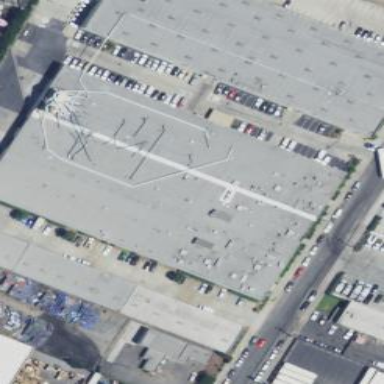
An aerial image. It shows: Warehouse.